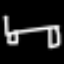
Label: bed